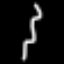
Label: squiggle